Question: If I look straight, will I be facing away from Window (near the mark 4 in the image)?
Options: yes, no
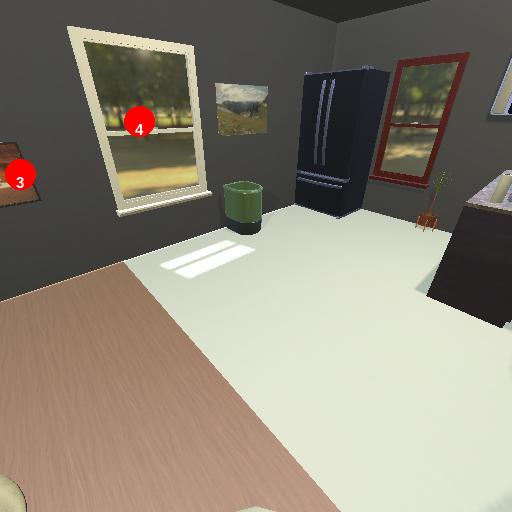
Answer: yes